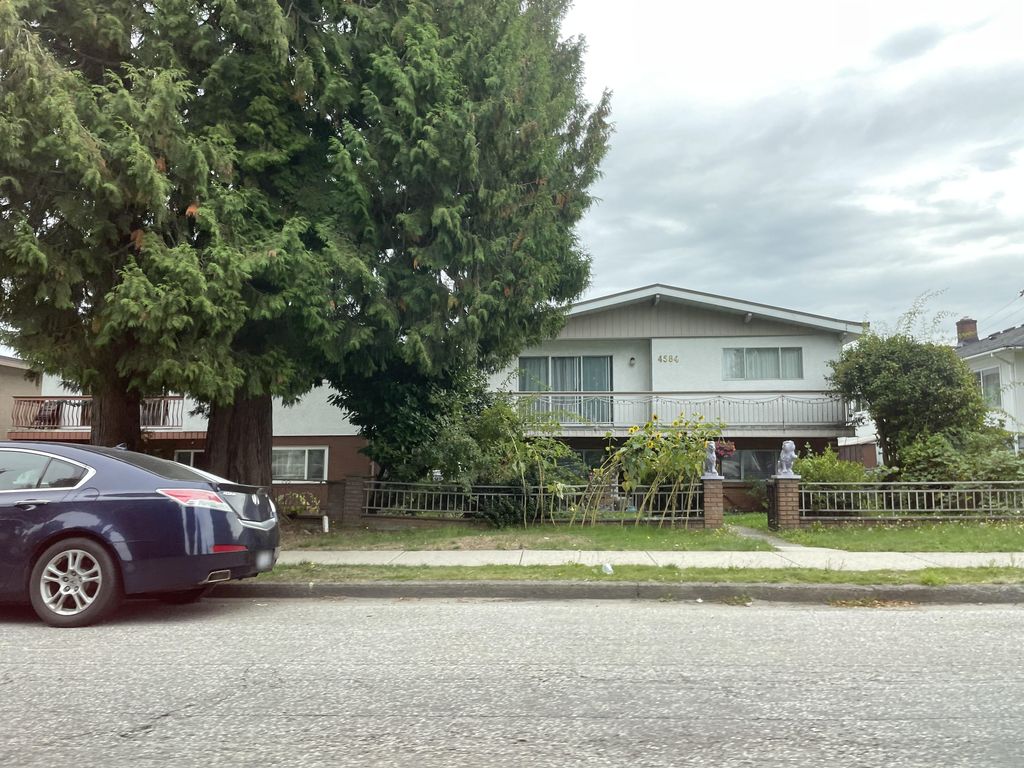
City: vancouver